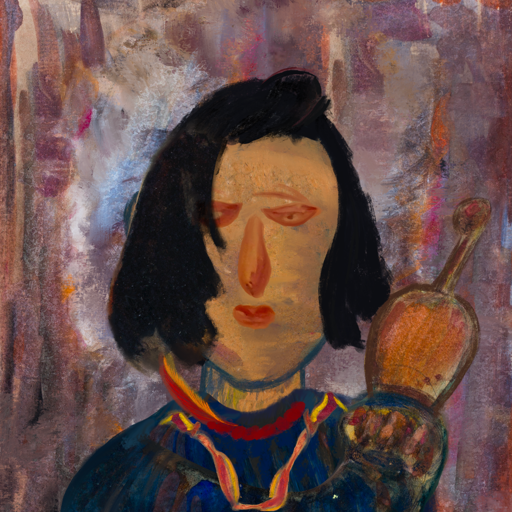
Background: Hypocrite, Head And Neck Front: In_The_Sun, Face Front: Pious_Lady, Bust: Pipe, Hair Front: Mosgoul, Head Accessory: Blank, Second Necklace: Gypsy_Mother_1, Necklace: Pipe, Baby: Blank